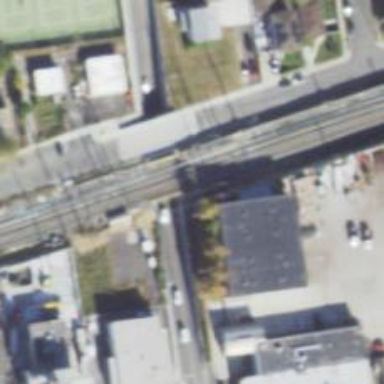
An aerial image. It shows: Railway bridge with electrified rails.